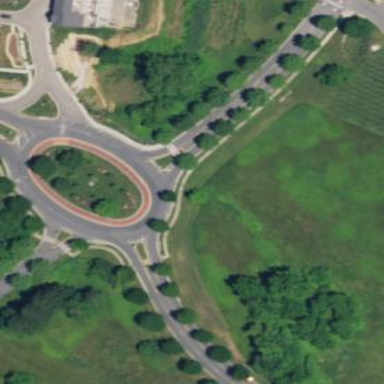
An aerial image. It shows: Residential road that intersects with roundabout.